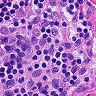
Metastatic tissue present: no